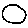
Label: circle